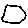
Label: hexagon